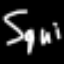
Label: squiggle